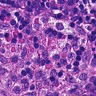
Metastatic tissue present: no